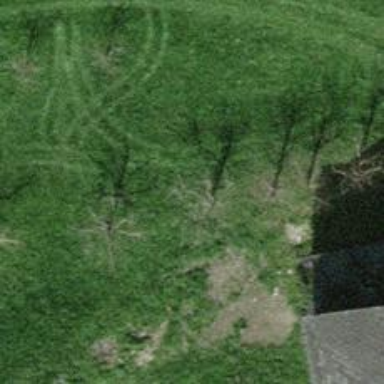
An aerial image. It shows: Broadleaved tree in natural setting.